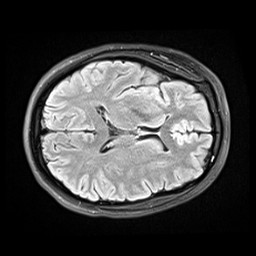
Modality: FLAIR
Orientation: axial
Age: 28
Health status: healthy
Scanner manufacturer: siemens
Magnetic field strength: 3 T
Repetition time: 9 s
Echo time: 0.088 s